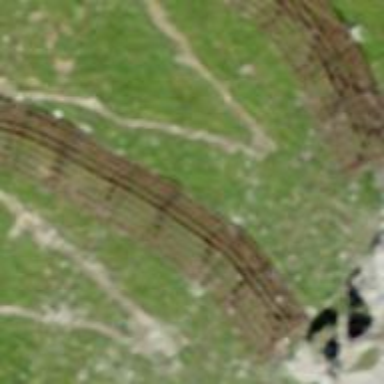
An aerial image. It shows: Snow fence that is man-made.